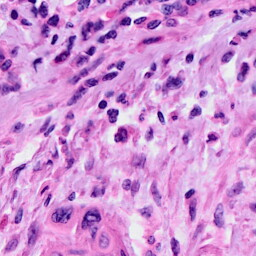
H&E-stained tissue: Cervix